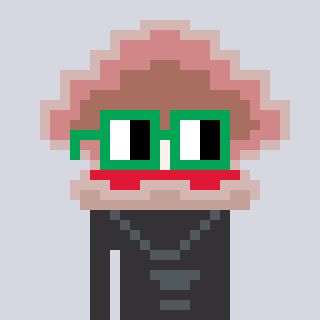
a pixel art character with square green glasses, a oyster-shaped head and a grayscale-colored body on a cool background